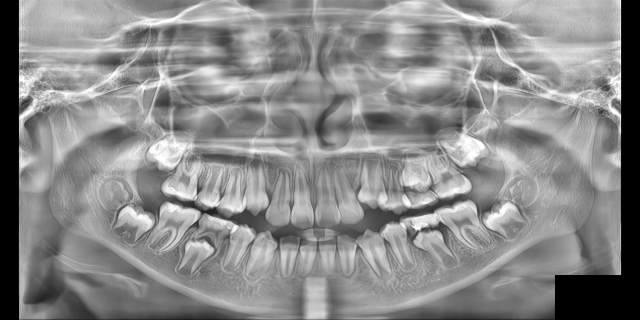
adult